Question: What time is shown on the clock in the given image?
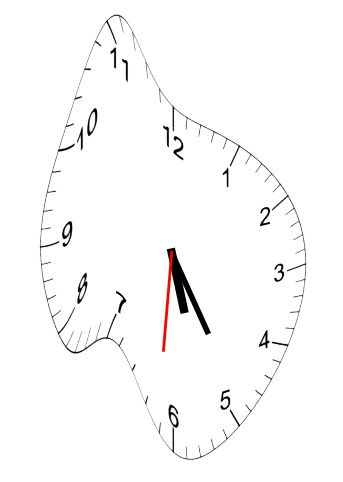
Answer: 05:24:31